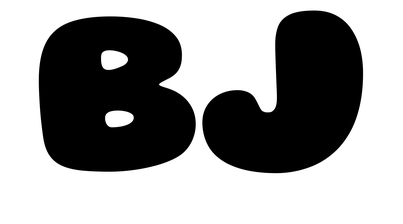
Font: Gluten_Black